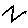
Label: zigzag